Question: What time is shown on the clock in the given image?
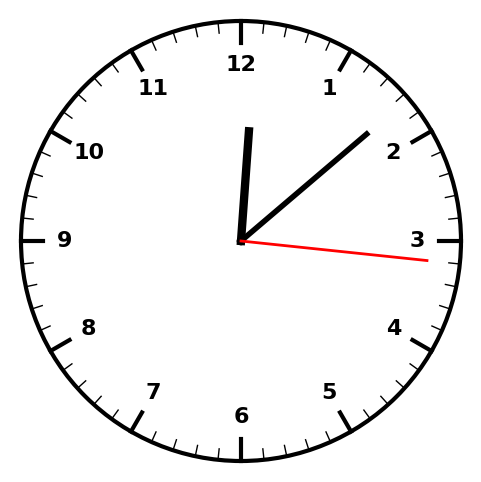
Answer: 12:08:16